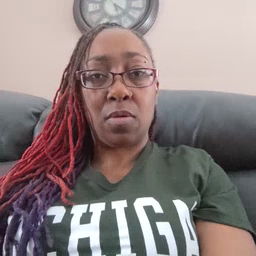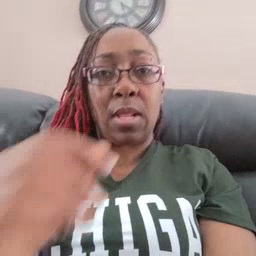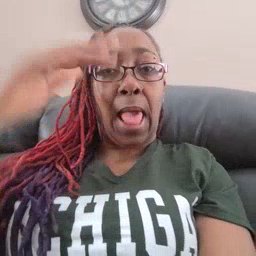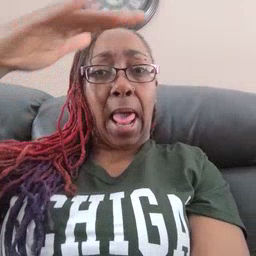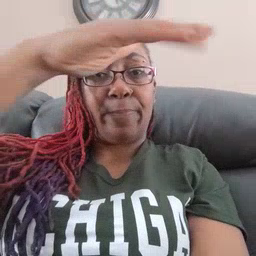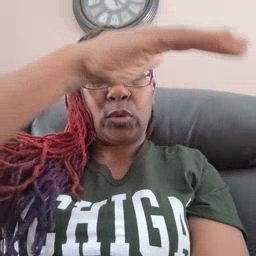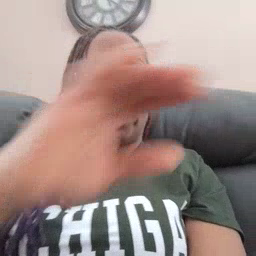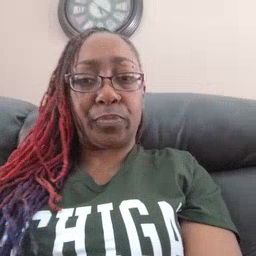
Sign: helicopter